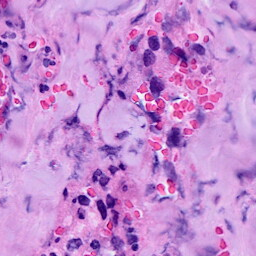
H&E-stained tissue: Breast